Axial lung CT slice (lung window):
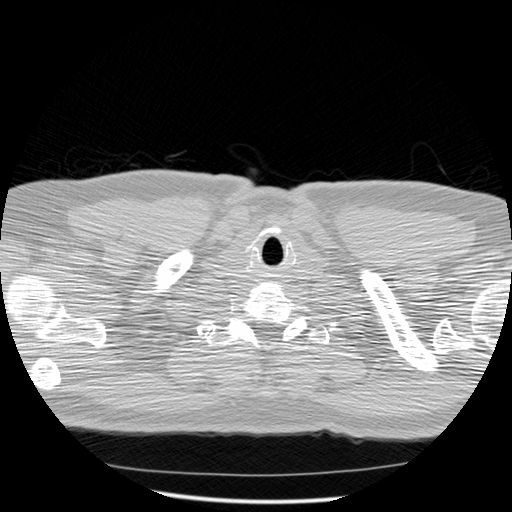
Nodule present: no